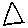
Label: triangle